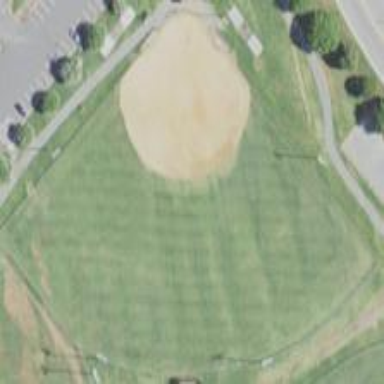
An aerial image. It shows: Baseball pitch for leisure land activities.